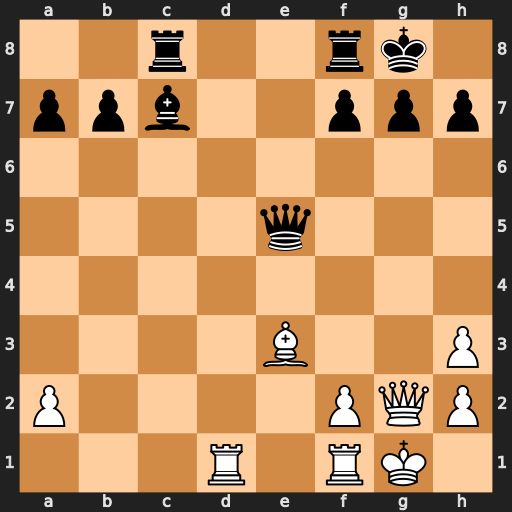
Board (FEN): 2r2rk1/ppb2ppp/8/4q3/8/4B2P/P4PQP/3R1RK1
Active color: w
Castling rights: -
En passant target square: -
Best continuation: Bd4 Qxh2+ Qxh2 Bxh2+ Kxh2